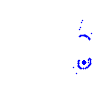
Particle: pion